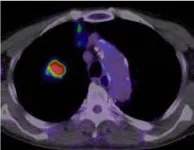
Chest CT shows multiple lung cancers. Adenocarcinoma.
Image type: radiology (pet)